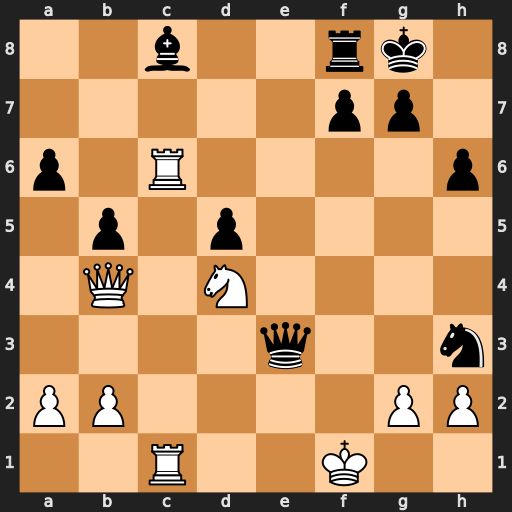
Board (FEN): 2b2rk1/5pp1/p1R4p/1p1p4/1Q1N4/4q2n/PP4PP/2R2K2
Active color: w
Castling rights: -
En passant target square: -
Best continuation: Qxf8+ Kh7 Qxf7